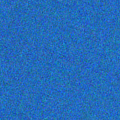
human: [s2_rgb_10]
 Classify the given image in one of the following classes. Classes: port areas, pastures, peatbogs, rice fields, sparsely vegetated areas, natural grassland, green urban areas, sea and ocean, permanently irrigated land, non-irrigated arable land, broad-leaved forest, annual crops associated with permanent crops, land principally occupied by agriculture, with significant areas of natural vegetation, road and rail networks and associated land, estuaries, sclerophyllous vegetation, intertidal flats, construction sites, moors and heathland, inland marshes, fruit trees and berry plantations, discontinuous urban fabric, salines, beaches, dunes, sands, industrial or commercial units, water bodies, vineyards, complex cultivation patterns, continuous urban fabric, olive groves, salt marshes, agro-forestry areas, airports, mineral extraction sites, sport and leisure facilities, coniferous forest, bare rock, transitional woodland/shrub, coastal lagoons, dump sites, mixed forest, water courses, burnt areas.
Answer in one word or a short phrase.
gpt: sea and ocean